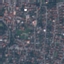
Land use / land cover class: Residential